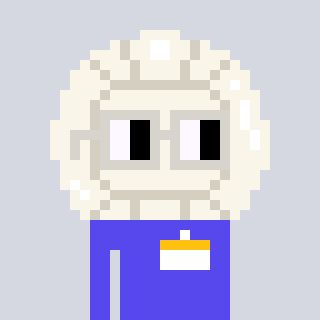
a pixel art character with square light gray glasses, a volleyball-shaped head and a computerblue-colored body on a cool background